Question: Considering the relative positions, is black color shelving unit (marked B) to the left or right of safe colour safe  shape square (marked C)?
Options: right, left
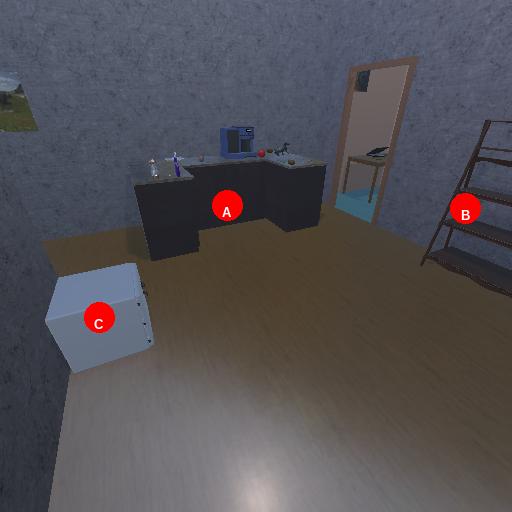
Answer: right